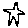
Label: star